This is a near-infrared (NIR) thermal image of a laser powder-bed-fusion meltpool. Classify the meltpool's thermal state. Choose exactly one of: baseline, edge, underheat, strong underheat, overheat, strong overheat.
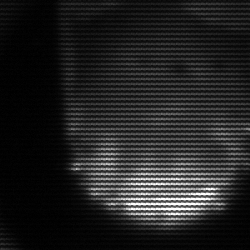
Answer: edge